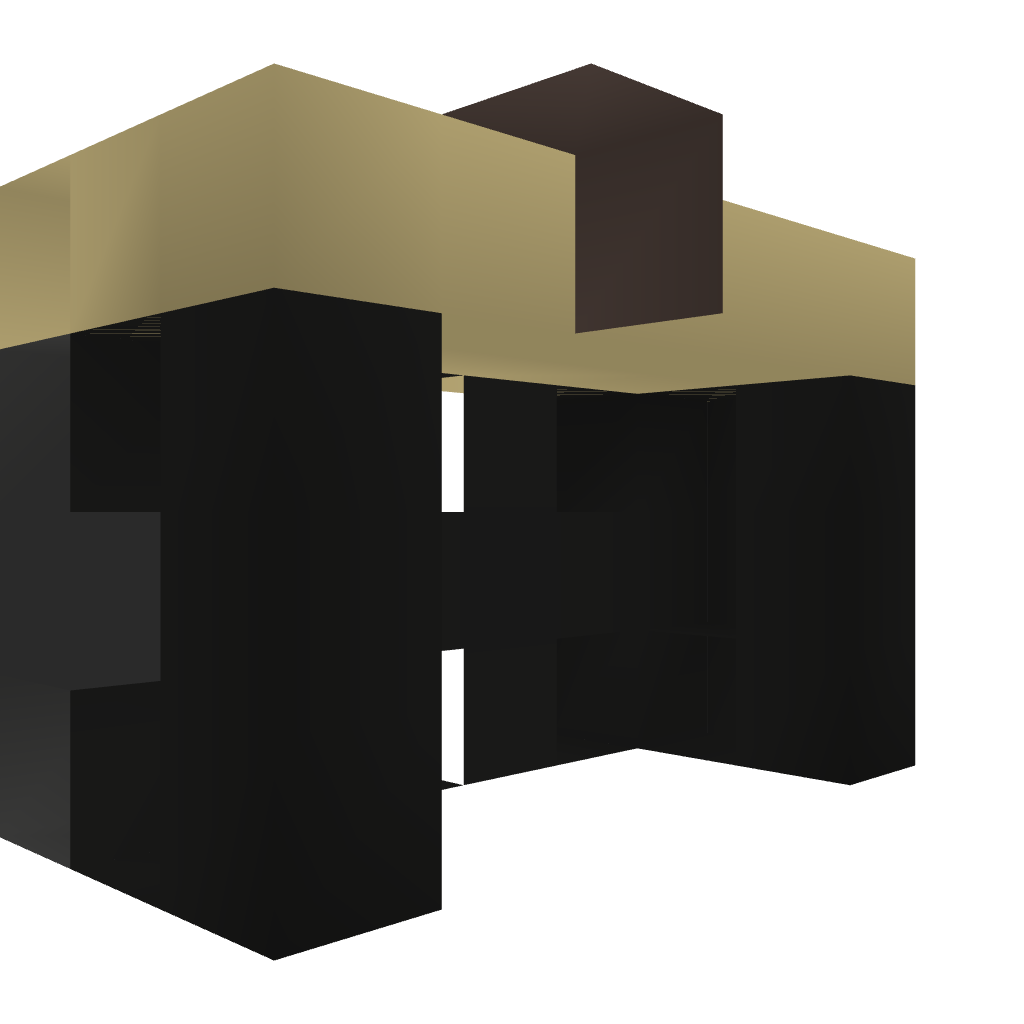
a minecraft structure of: Bus Station 2